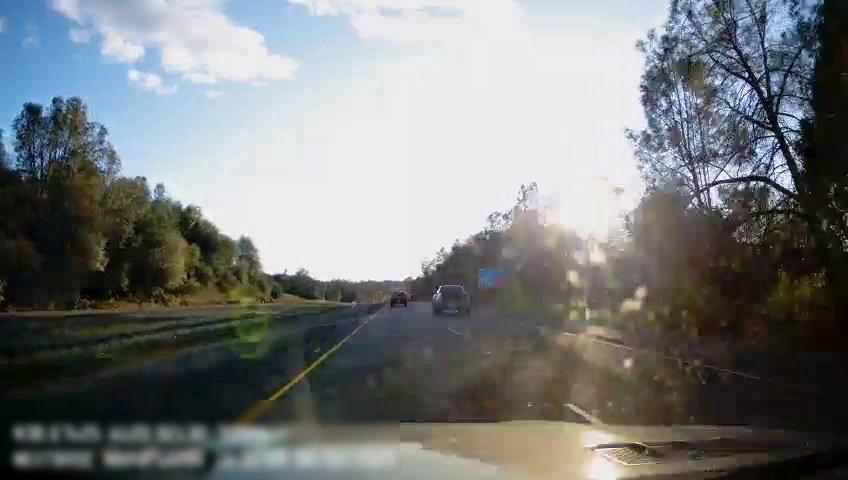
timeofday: Day
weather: Sunny
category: Drivable Space
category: Drivable Space
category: Vehicles | Truck
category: Vehicles | SUV
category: Lanes | Current Lane
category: Lanes | Current Lane
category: Lanes | Alternate Lane
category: Traffic | Signs